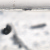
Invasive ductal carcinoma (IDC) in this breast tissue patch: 0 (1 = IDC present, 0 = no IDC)